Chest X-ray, PA view. Patient: 54 years old, sex M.
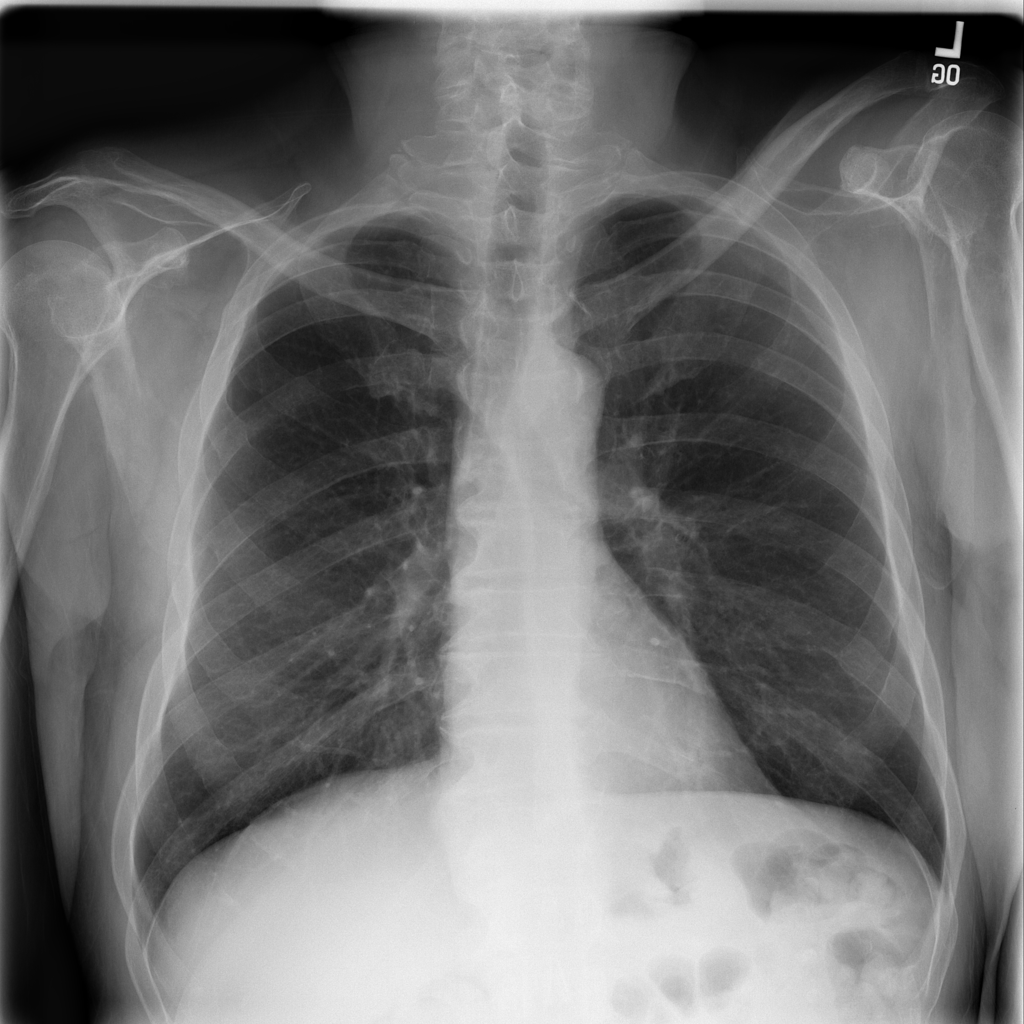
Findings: No Finding